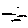
Label: line